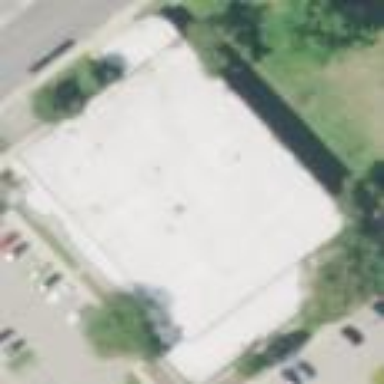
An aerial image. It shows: Building.